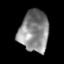
Tissue: lung
Cell type: Epithelial cells
Senescence score: 0.1824
Nuclear area (px): 1192
Mean DAPI intensity: 135.058